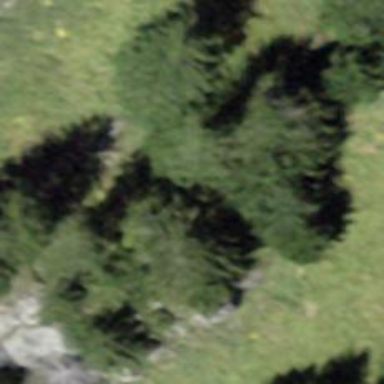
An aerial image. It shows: Forest area.